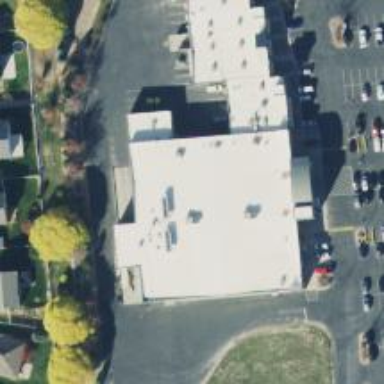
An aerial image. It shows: Pharmacy providing healthcare services.